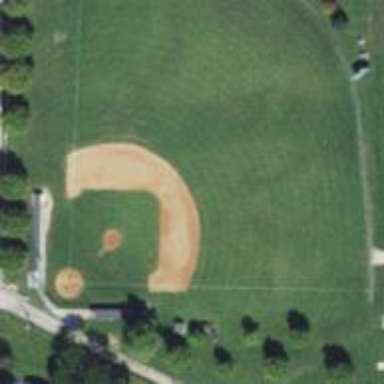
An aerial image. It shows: Baseball pitch for leisure land.